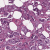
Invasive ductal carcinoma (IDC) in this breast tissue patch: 1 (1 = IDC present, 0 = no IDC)